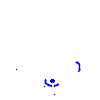
Particle: kaon